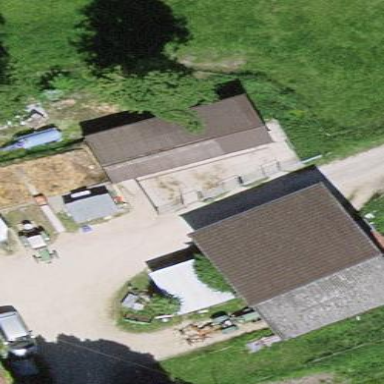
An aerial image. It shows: Farm auxiliary building.